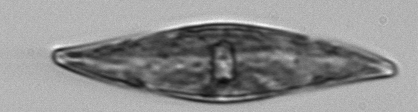
Label: Pleurosigma